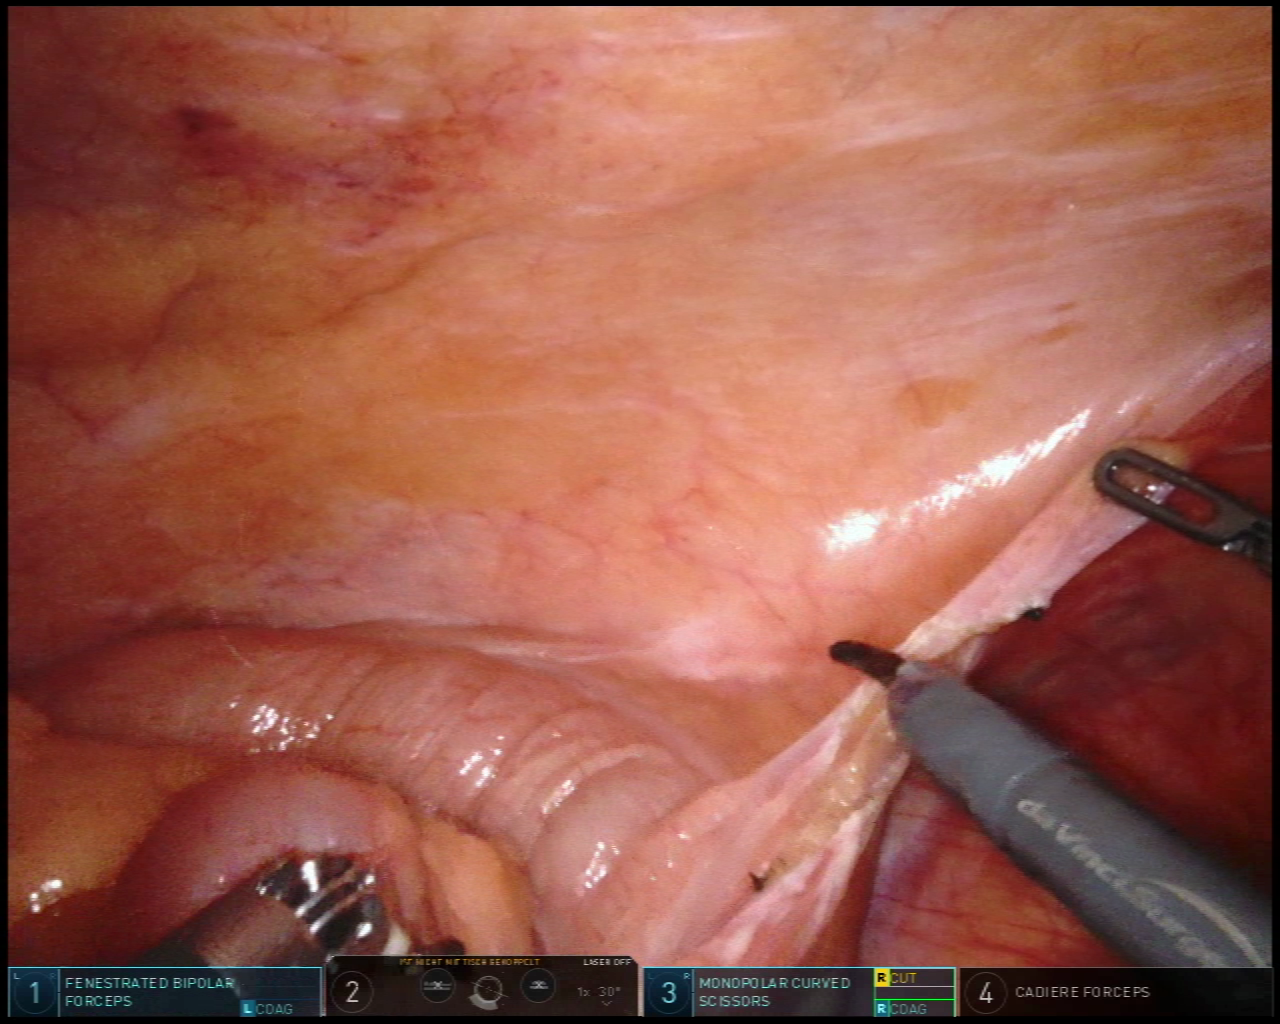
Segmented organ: abdominal_wall
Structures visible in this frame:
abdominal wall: yes
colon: yes
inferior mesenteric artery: no
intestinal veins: no
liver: no
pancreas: no
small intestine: no
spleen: no
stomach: no
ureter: no
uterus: no
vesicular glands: no